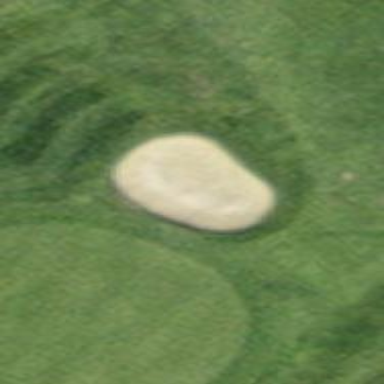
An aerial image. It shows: Golf bunker.